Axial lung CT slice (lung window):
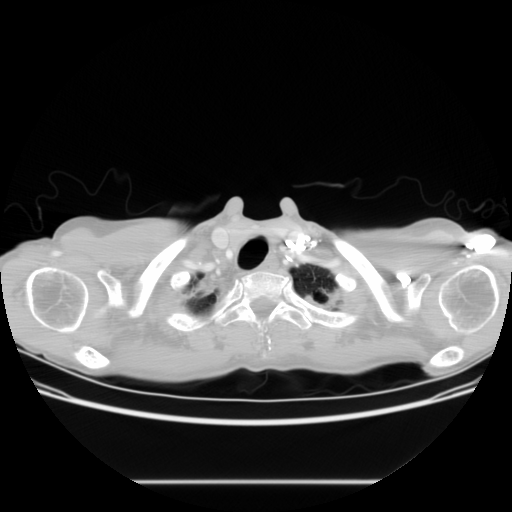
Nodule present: no